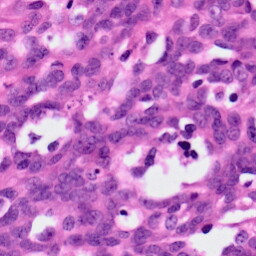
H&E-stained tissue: Ovarian